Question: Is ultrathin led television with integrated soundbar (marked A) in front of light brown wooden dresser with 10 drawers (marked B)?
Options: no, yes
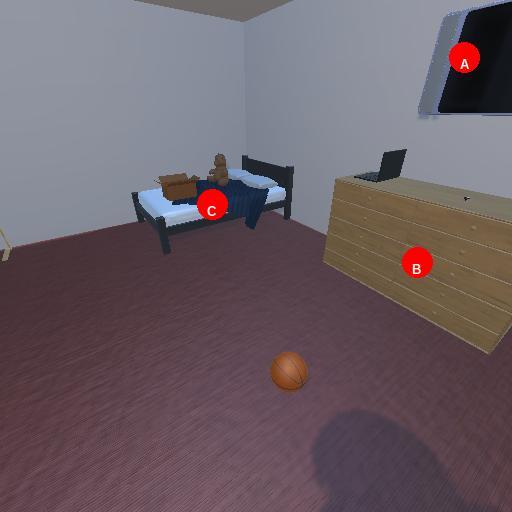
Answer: no